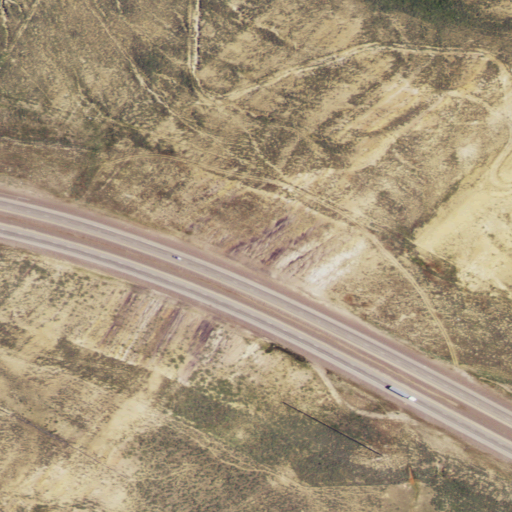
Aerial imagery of gap in Wyoming named Quealy Gap containing shrub, grassland, medium intensity development, low intensity development, open development, and high intensity development